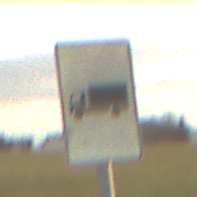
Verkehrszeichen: KFZZulaessigeGesamtmasse3Komma5TOhnePfeilsymbol
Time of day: SunriseSunset
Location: Outdoor (Nature)
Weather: PartlyCloudy
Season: NotSpecified
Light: Natural